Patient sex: M
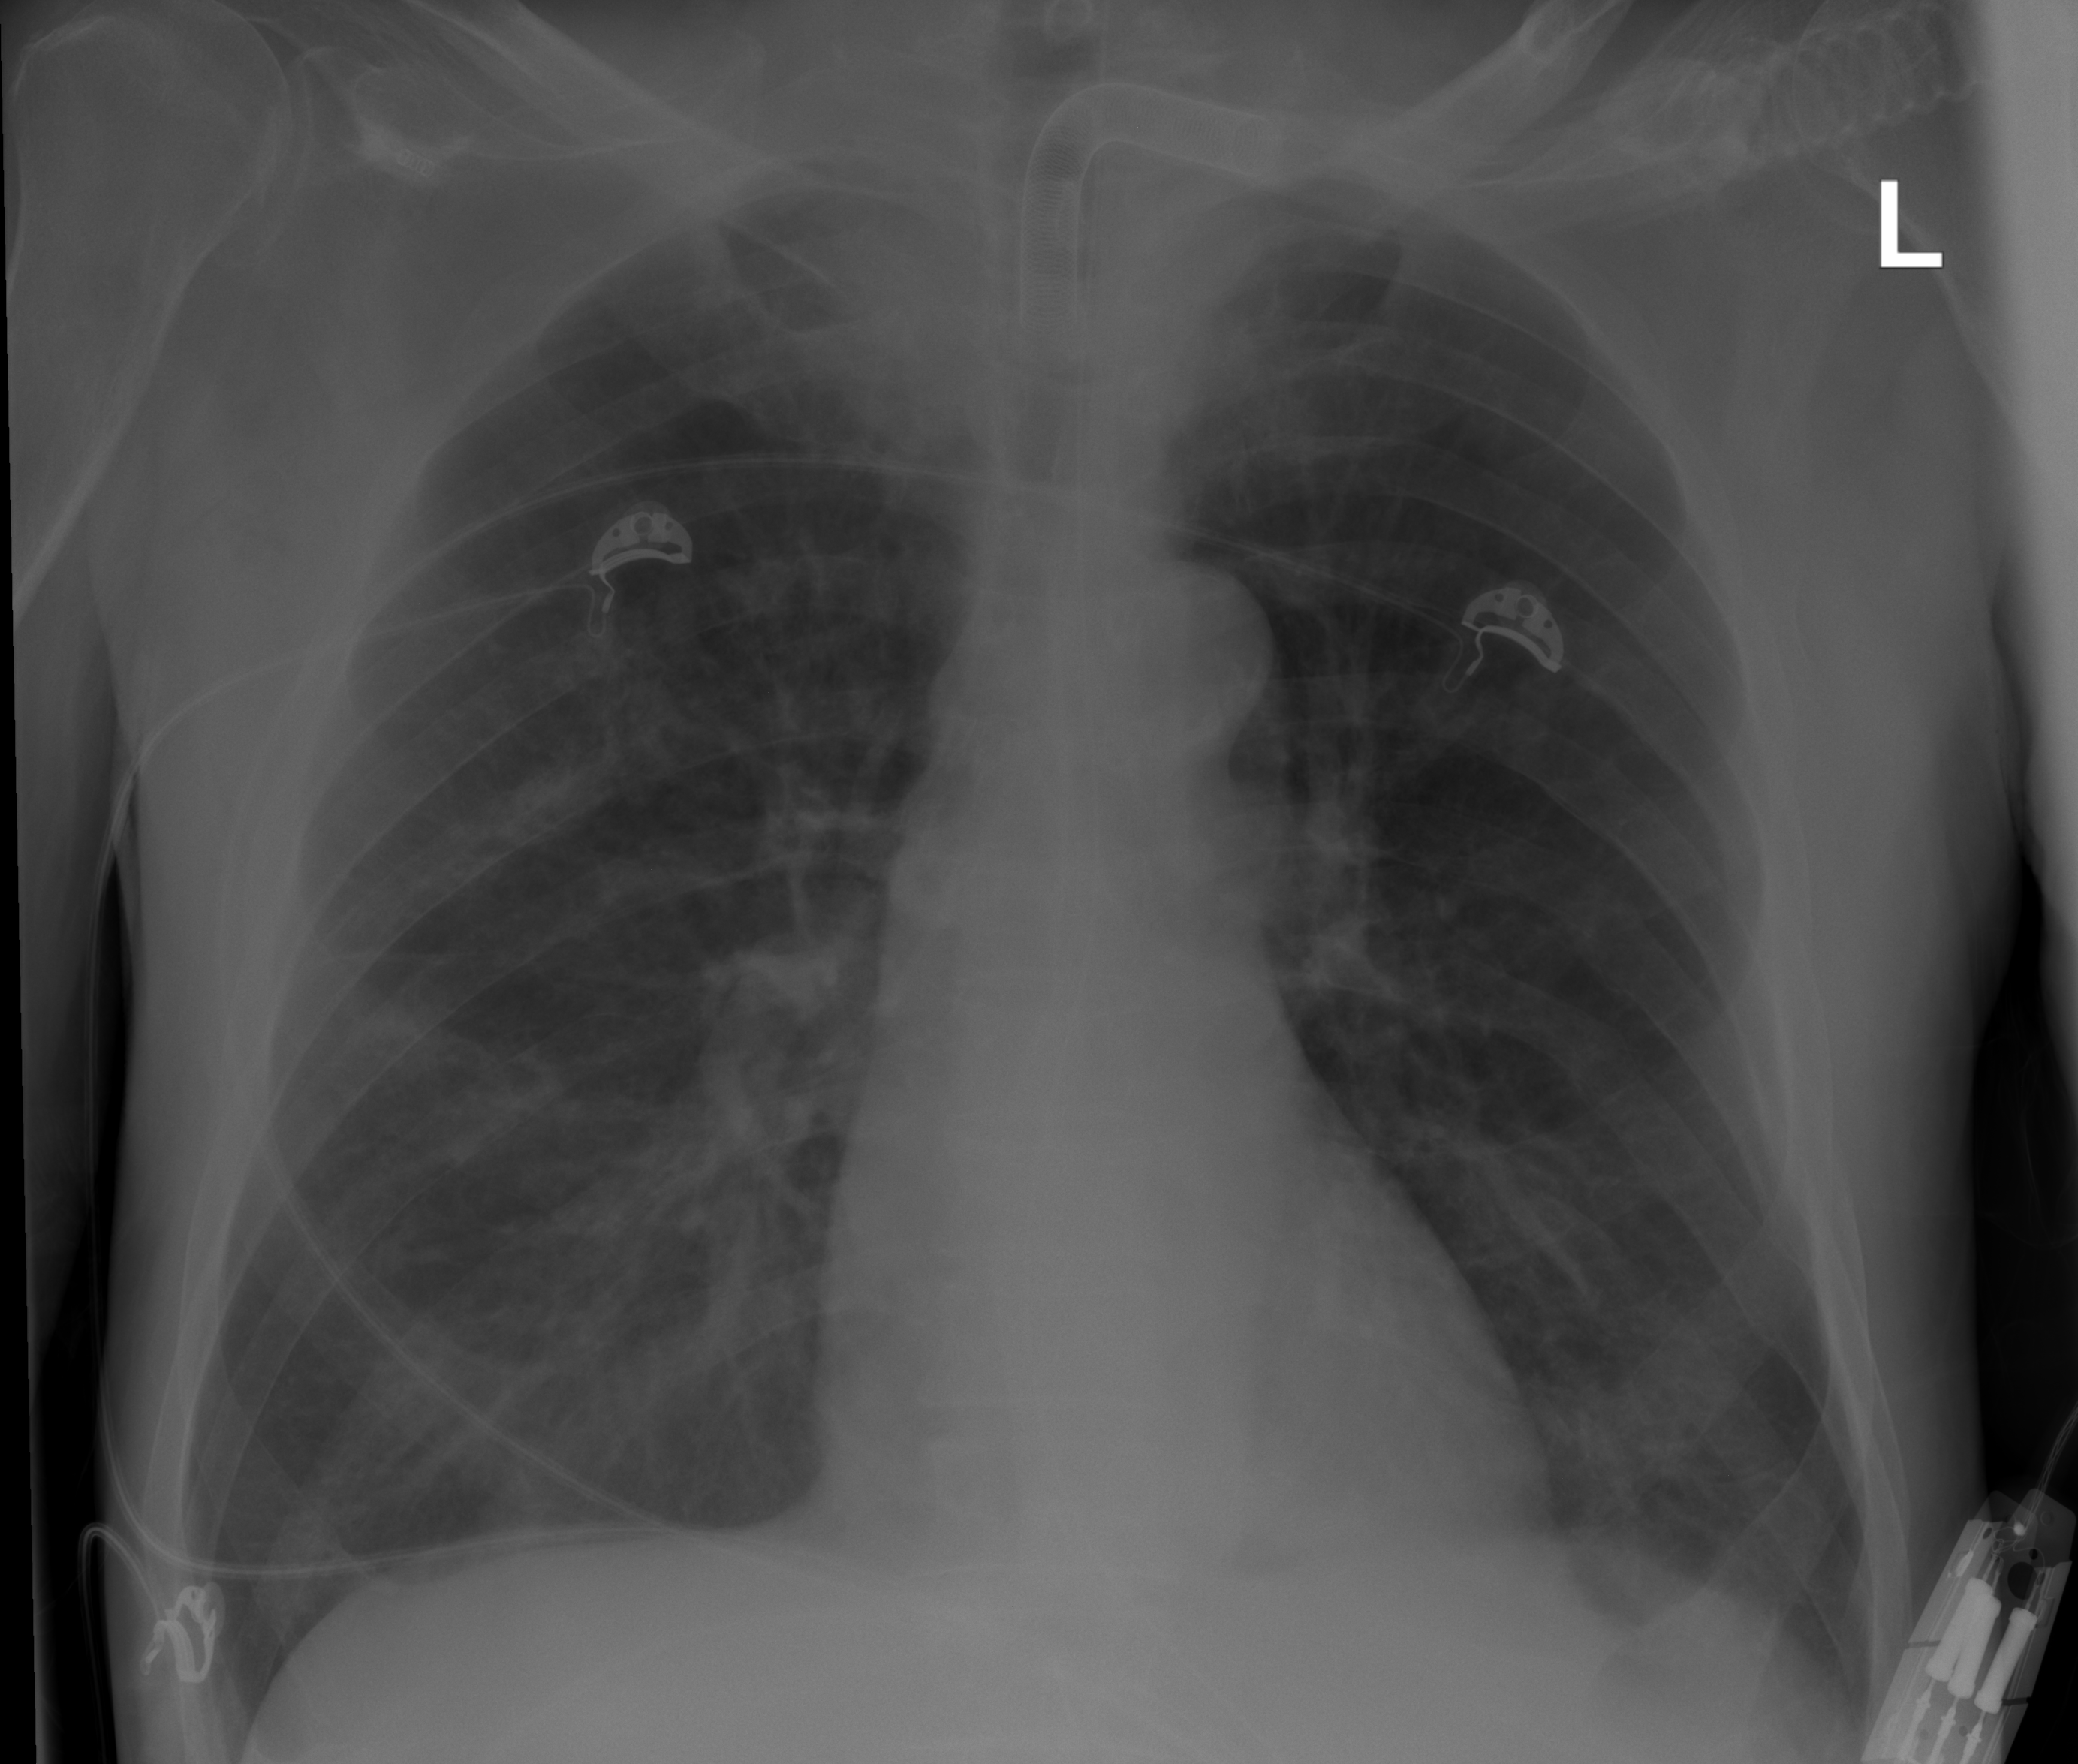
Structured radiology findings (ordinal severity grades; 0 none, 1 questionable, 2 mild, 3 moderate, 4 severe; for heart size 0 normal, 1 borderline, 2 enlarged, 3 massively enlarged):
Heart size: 0
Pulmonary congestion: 0
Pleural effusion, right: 0
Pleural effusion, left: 2
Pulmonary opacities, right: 2
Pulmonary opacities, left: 0
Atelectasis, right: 0
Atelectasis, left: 0